Question: I am kind of stuck in this problem for hours until now.
I am trying to update the record of a row of jTable by deleting or editing it, but every time I am facing the same error ( i.e An error occured during the communication with server ).
I tried a lot to solve this but until now no succeed at all.
I am successfully able to add record ( i.e an object of class 'Professor' ). But editing is not being performed and respective object's ( i.e Professor) controller's HTTPPost enabled method is not being executed.
I attached the screenshot.

Moreover, following is jTable code in view.
'''
<div id="ProfessorTableContainer"></div>
<script type="text/javascript">
$(document).ready(function ()
{
$('#ProfessorTableContainer').jtable({
title: 'Professor List',
paging: true,
pageSize: 10,
sorting: false,
actions:
{
listAction: '@Url.Action("GetProfessors")',
deleteAction: '@Url.Action("DeleteProfessor")',
updateAction: '@Url.Action("UpdateProfessor")',
createAction: '@Url.Action("CreateProfessor")'
},
fields: {
ProfessorId:
{
key: true,
create: false,
edit: false,
list: false
},
ProfessorName:
{
title: 'Name',
width: '23%'
}
}
});
$('#ProfessorTableContainer').jtable('load');
//Load all records when page is first shown
});
'''
and following is the code snippet of Controller's Update Method or Delete method.
'''
[HttpPost]
public JsonResult DeleteProfessor(int profId)
{
try
{
ProfRepository.DeleteProfessor(profId);
return Json(new { Result = "OK" });
}
catch (Exception ex)
{
return Json(new { Result = "ERROR", Message = ex.Message });
}
}
'''
I would be very much obliged is somebody helps me out.
I am kind of stuck in this and don't know how to solve this. I have seen all the areas, everything seems perfect and fine enough.
Regards
Usman
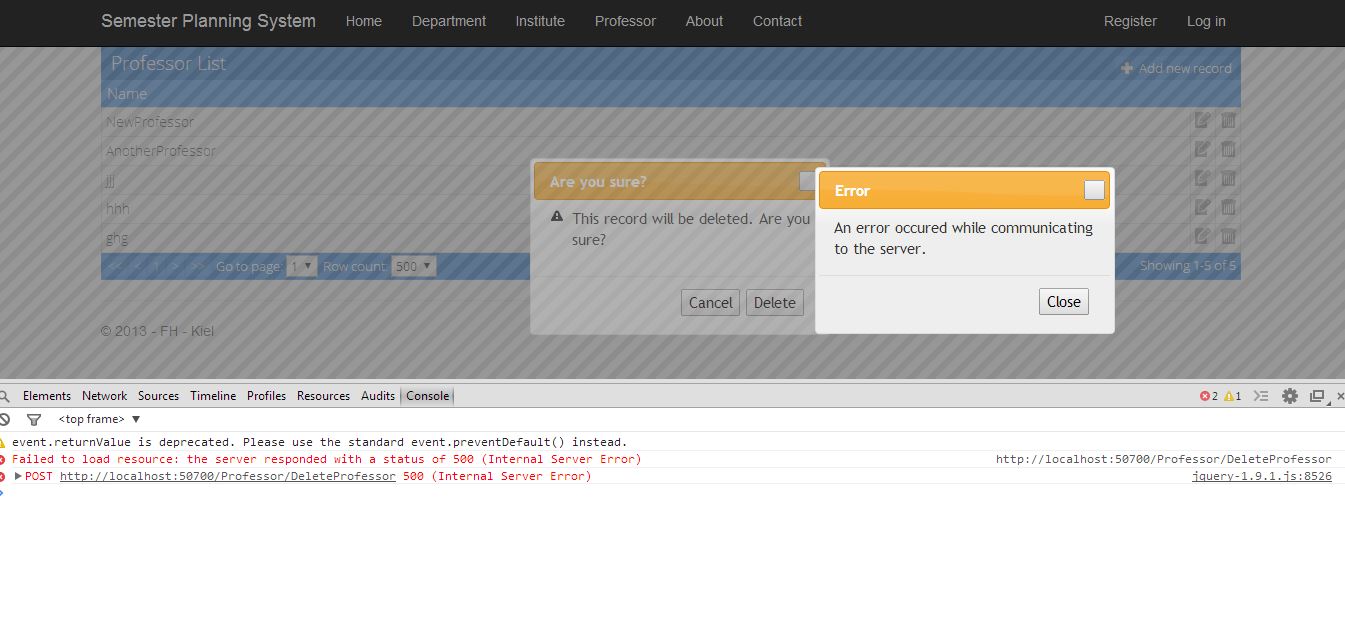
Answer: : crud methods parameter name must
example : public static object(Product record)
: Model class must parameterless constructor
example : public Product() {}